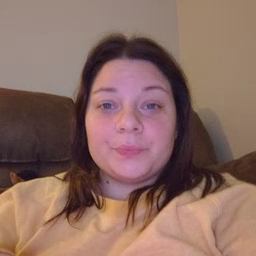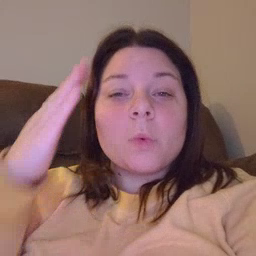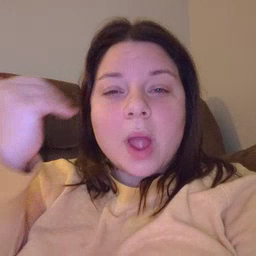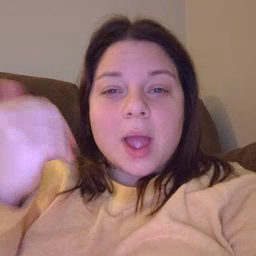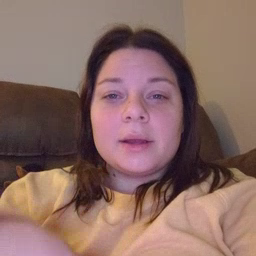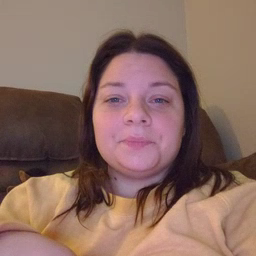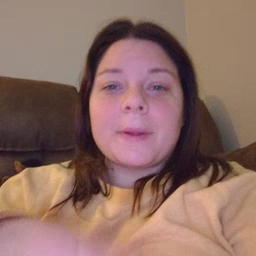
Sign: why